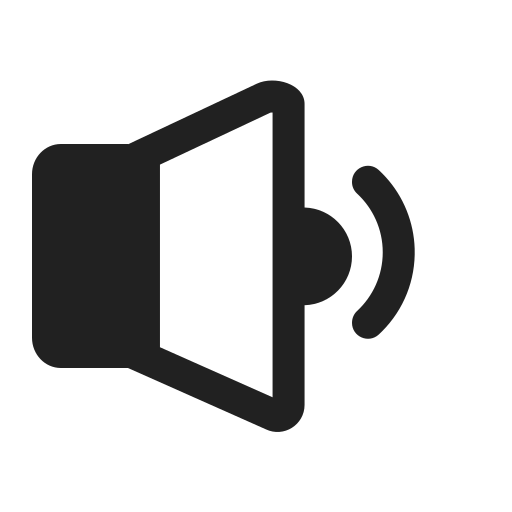
speaker  volume high contrast